RGB frame:
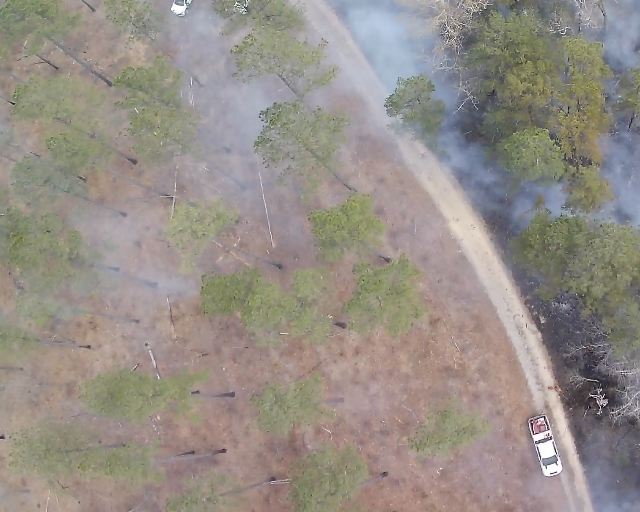
Thermal frame:
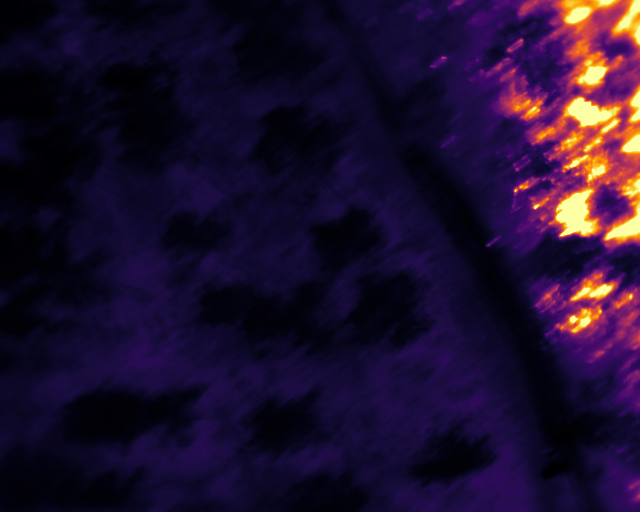
Captured: 2026-02-26 03:08:04
Pixels at or above 80 °C: 12512 (fraction of frame: 0.03818)